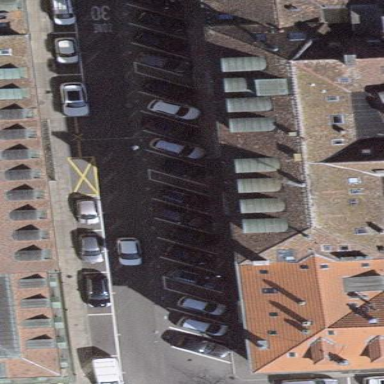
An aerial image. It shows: Parking lane with asphalt surface.